Question: I'm developing a .NET Framework 4.5 library with C# and Entity Framework 6.1 Code First.
I have these two classes:
'''
public class User
{
public int UserId { get; set; }
public string UserName { get; set; }
public ICollection<Group> Groups { get; set; }
public ICollection<Message> MessagesSent { get; set; }
public ICollection<Message> MessagesReceived { get; set; }
}
public class Message
{
public int MessageId { get; set; }
public string Body { get; set; }
public DateTime DateSent { get; set; }
public User Sender { get; set; }
public ICollection<User> Recipients { get; set; }
}
'''
How can I do to generate Recipient table?

I'm using Fluent API and I have two classes:
'public class MessageConfiguration : EntityTypeConfiguration<Message>'
AND
'public class UserConfiguration : EntityTypeConfiguration<User>'
But I don't what I have to do to generate 'Recipient' table.
I'm trying to represent this:
- -
Is my database design correct?
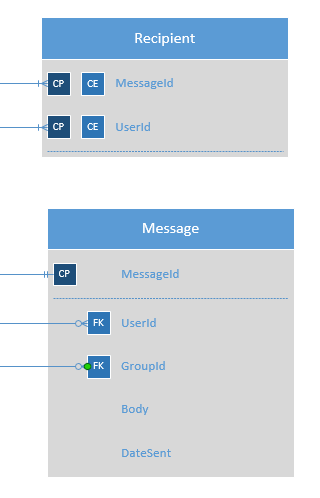
Answer: Try this:
'''
public class MessageConfiguration : EntityTypeConfiguration<Message>
{
public MessageConfiguration()
{
this.HasMany(x => x.Recipients)
.WithMany(x => x.MessagesReceived)
.Map(x => x.ToTable("MessageRecipients")
.MapLeftKey("MessageId")
.MapRightKey("UserId"));
}
}
'''
(Please note that I set the table name to 'MessageRecipients' instead of 'Recipients')